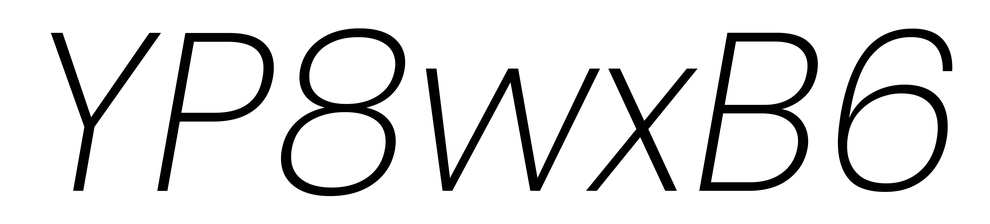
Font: Poppins-ExtraLightItalic